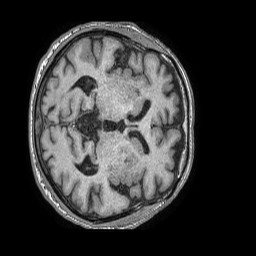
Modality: T1w
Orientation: axial
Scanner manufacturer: philips
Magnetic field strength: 1.5 T
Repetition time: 0.007525 s
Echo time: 0.003415 s